Aerial crown-view tile of a tropical tree (Barro Colorado Island, Panama), acquired 20250414:
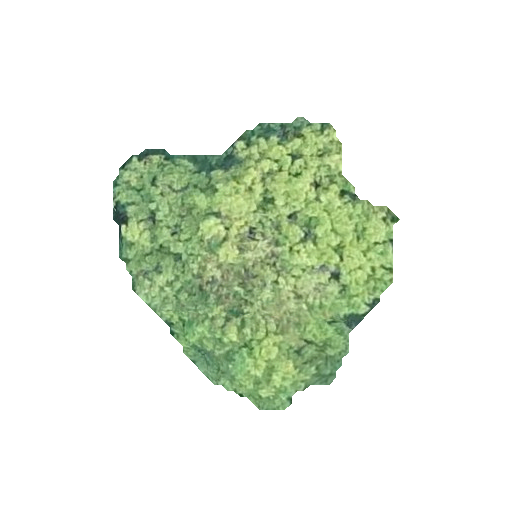
Species: Apeiba membranacea
GBIF accepted scientific name: Apeiba membranacea
Crown area: 82.221 m²